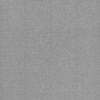
Label: dusty